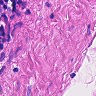
Metastatic tissue present: no